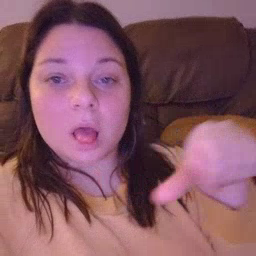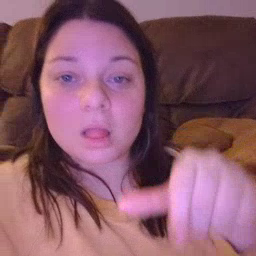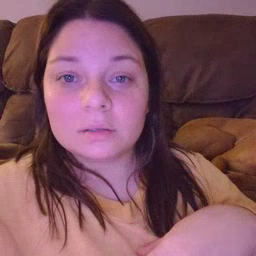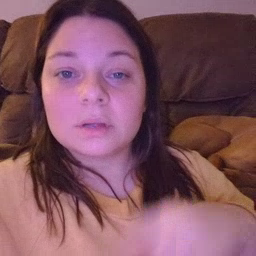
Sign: puzzle